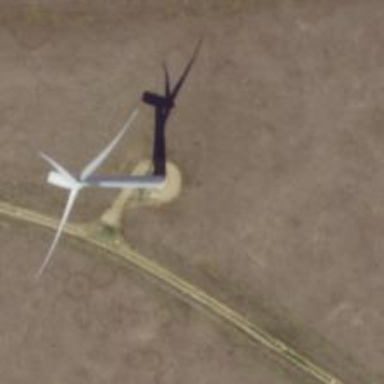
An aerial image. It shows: Wind generator with horizontal axis. The generator is wind turbine.